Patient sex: F
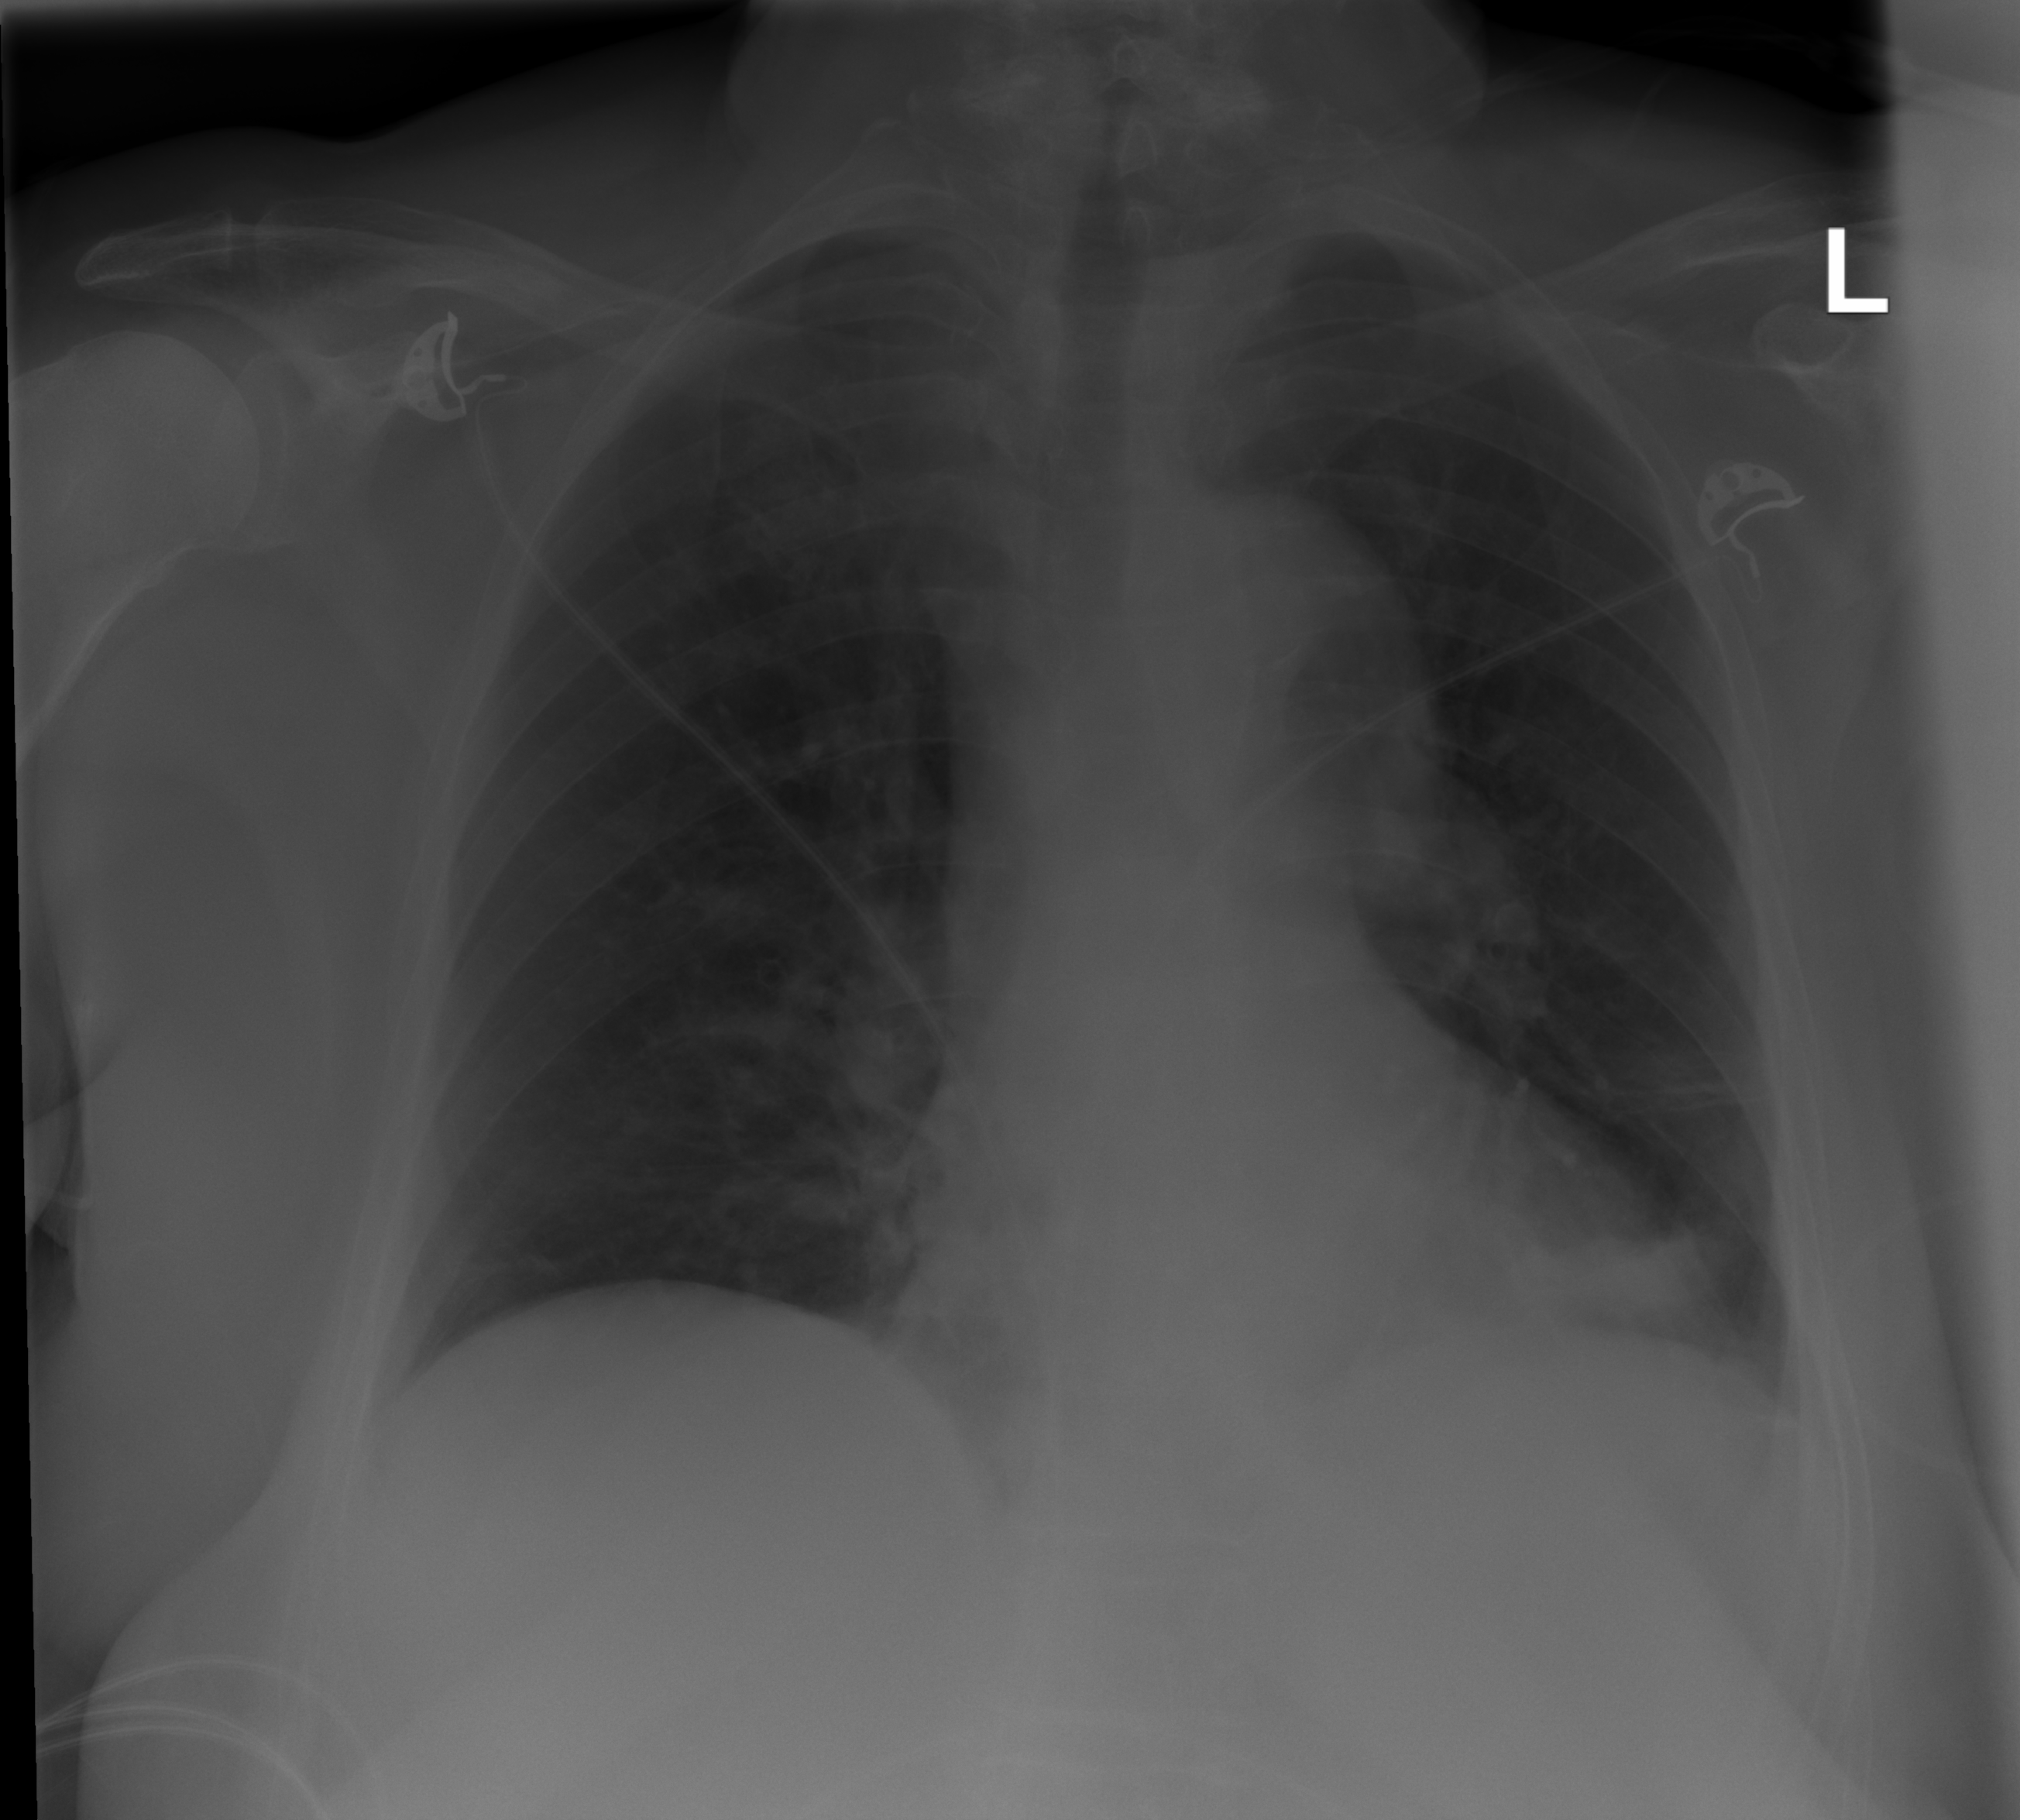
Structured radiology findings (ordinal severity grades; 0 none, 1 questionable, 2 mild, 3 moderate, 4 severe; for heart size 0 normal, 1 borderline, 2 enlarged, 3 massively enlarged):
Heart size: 0
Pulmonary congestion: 0
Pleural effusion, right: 0
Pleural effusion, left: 0
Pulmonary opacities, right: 0
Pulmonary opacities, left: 0
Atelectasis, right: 0
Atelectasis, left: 2